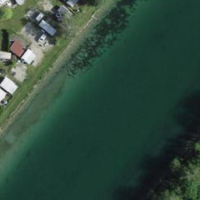
EUNIS habitat code: 15
Species observed at this site:
Cornus sanguinea
Acer pseudoplatanus